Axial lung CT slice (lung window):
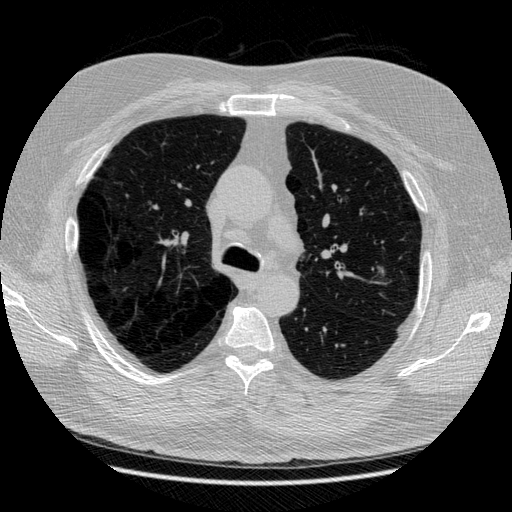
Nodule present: yes
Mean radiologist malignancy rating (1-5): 3.5